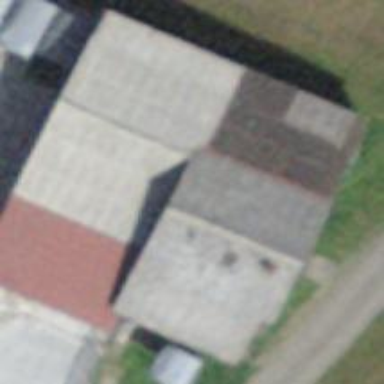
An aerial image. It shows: Stable.